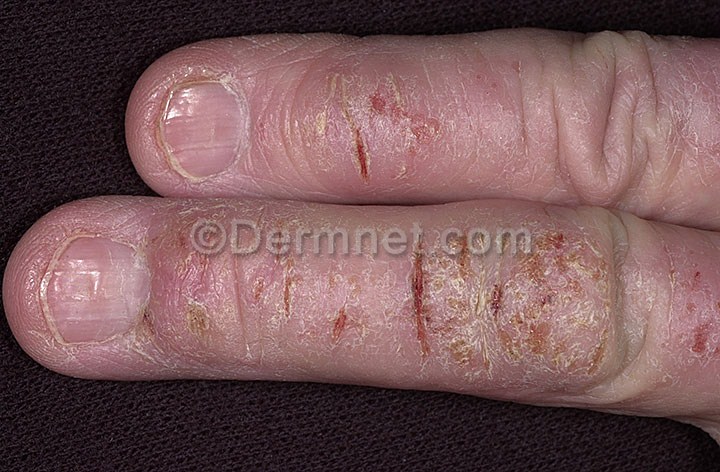
Disease: Eczema Photos